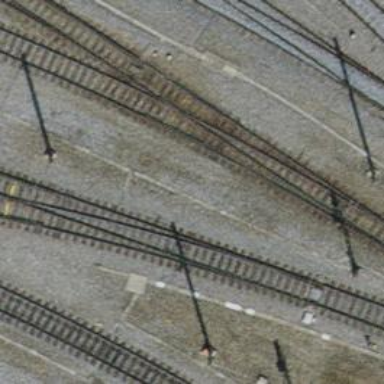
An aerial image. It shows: Single-track electrified railway yard with contact line electrification.